Question: XNA Game Studio somehow extended the properties window in Visual Studio with two new combo boxes, "Importer" and "Processor". These combo boxes contained the available importers and processors defined in code in the current solution, and when these fields were changed, the setting was saved to the corresponding item's metadata in the project file.
I'm curious about how they achieved this? Any information would be appreciated.

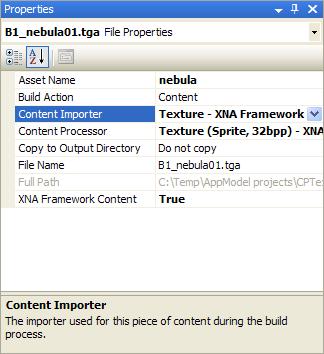
Answer: There is a old but good <URL>.
The extender provider is <URL> says that the extenders are able to add properties and also hide or alter existing properties.